Interaction volume radius: 5 \u00c5
Interaction volume height: 15 \u00c5
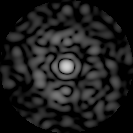
Disorder parameter: 0.8151